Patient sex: F
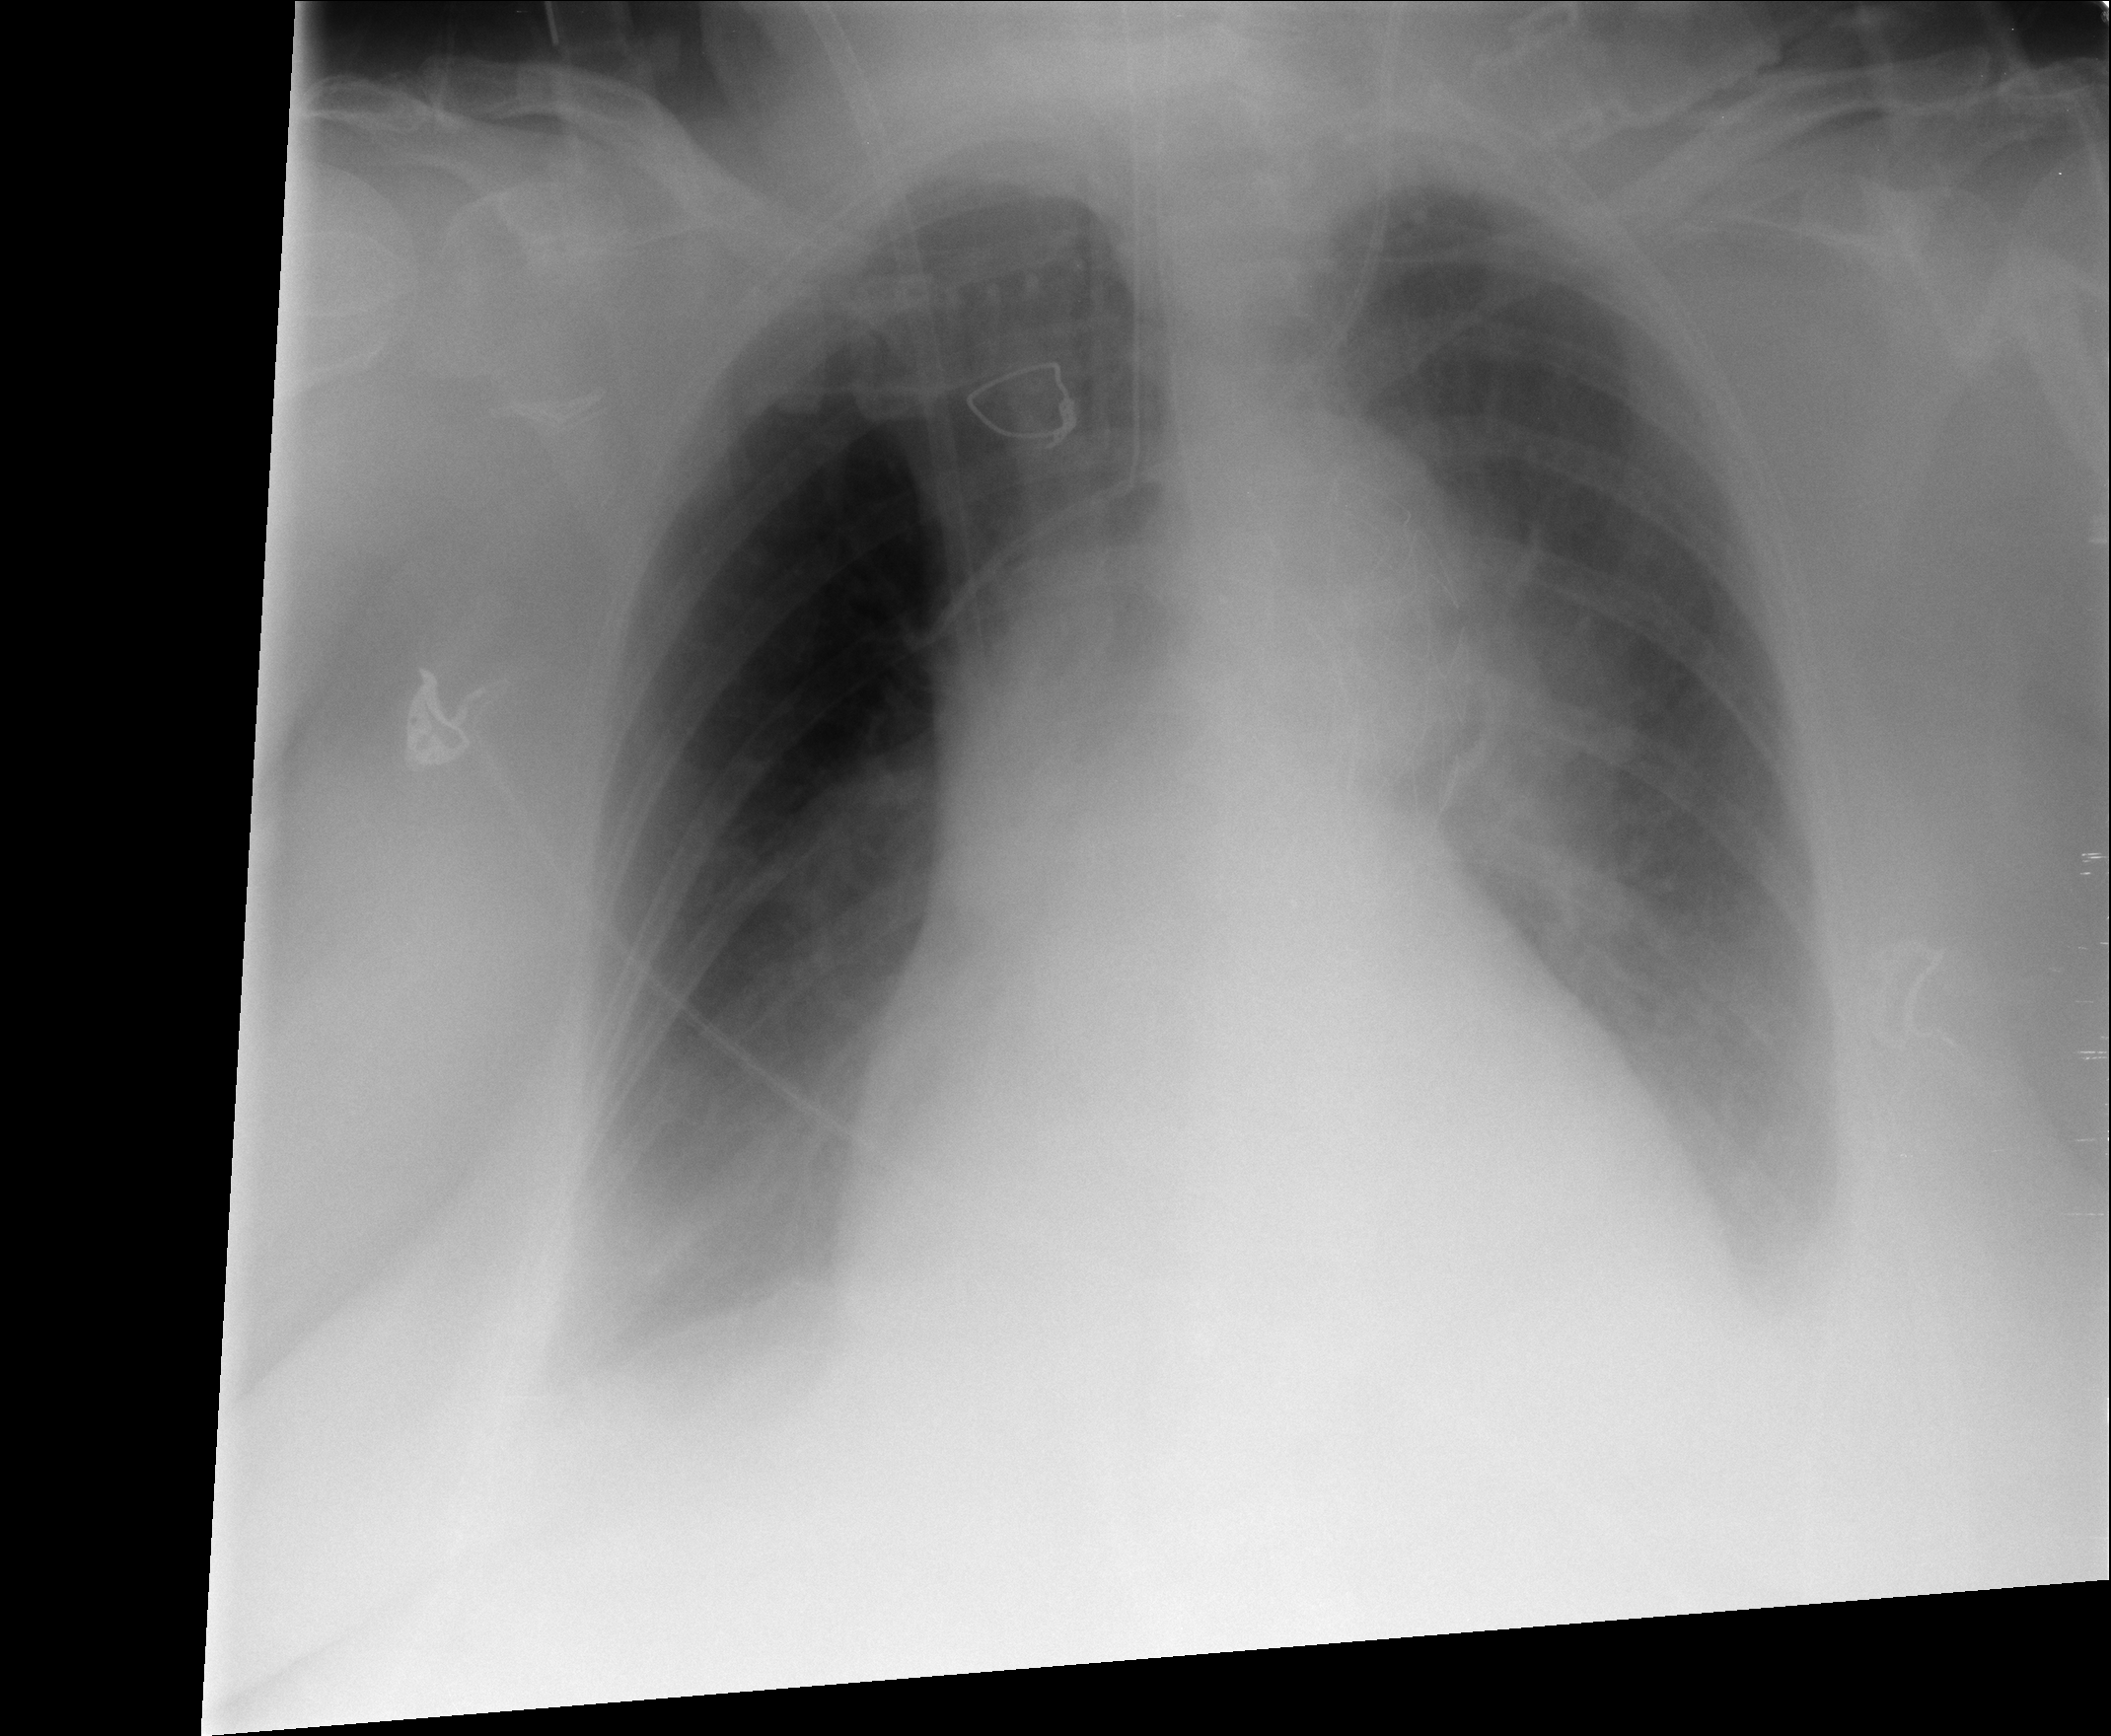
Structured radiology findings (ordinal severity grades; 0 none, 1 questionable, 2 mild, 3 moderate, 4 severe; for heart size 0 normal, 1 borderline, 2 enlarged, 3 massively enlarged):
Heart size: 2
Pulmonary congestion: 2
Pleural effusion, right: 0
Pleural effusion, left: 2
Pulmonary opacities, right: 0
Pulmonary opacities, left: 0
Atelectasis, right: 0
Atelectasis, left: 2